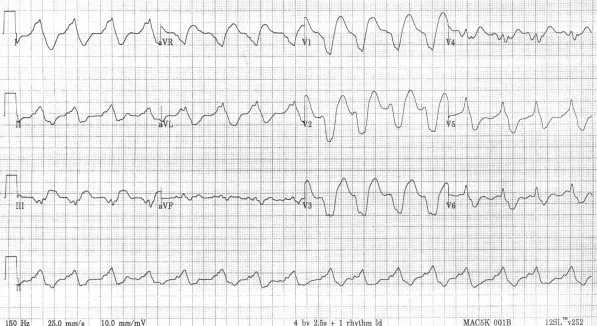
12-lead ECG on admission.
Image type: electrography (ekg)